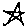
Label: star